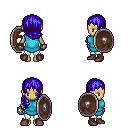
a pixel art fantasy rpg character, female body template, human, tanned skin, teal tunic, white pants, blue right-swept hairstyle, metal gloves, maroon shoes, shield, four views (front, back, left, right), 2x2 character sprite sheet, small pixel art, hard edges, no anti-aliasing